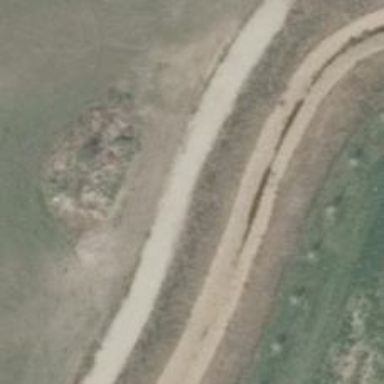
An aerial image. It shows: Track with grade 2 gravel surface.